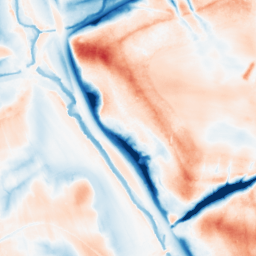
Category: trend_removal
Decomposition family: local_polynomial
Decomposition parameters: window_size: 51
degree: 2
Upsampling method: cubic_mitchell
Upsampling parameters: scale: 2
Upsampling scale: 2